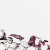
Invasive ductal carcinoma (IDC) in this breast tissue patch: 0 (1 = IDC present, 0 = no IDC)